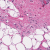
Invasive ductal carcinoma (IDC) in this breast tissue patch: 0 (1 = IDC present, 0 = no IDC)